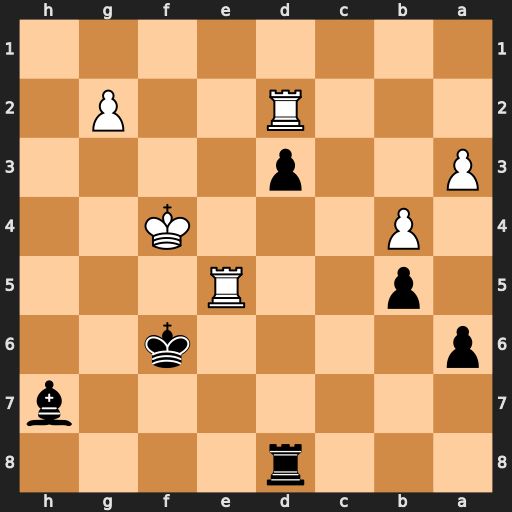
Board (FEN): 3r4/7b/p4k2/1p2R3/1P3K2/P2p4/3R2P1/8
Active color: b
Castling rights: -
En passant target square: -
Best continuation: Rd4+ Ke3 Kxe5